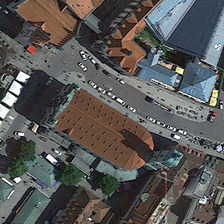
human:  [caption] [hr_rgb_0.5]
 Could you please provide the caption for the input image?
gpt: a church is near a road .

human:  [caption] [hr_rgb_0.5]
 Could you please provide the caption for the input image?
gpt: a church is near a road .

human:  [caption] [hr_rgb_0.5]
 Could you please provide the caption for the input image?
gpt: a church is near a road .

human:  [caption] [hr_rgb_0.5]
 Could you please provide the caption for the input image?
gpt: a church is near a road .

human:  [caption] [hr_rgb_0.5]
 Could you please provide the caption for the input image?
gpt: a church is near a road .